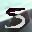
Label: 5